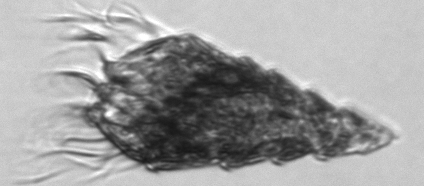
Label: Laboea_strobila